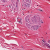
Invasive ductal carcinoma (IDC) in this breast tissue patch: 0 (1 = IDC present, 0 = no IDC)